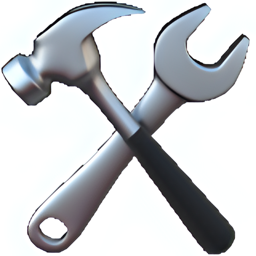
Name: hammer and wrench
Emoji: 🛠
Group: Objects
Sub-group: tool